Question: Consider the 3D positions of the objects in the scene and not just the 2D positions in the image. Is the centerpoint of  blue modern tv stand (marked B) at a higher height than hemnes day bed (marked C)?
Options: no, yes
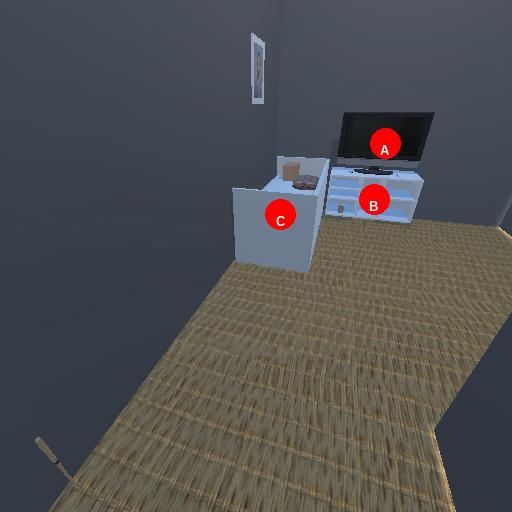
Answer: no